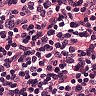
Metastatic tissue present: no